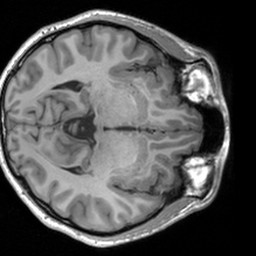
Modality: T1w
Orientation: axial
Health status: healthy
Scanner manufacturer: siemens
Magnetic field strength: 3 T
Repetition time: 1.9 s
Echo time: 0.00226 s